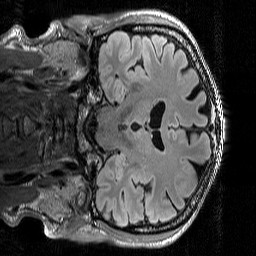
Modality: T2w
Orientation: coronal
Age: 73
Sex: male
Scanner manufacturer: siemens
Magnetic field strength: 3 T
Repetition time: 5 s
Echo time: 0.386 s